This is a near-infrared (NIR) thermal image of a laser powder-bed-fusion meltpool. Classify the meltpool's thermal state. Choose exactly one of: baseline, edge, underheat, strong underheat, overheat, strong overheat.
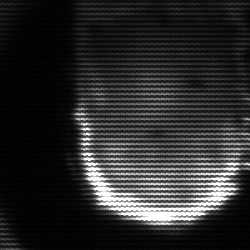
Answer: baseline